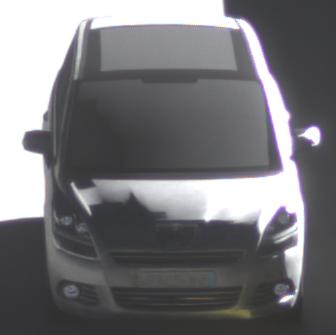
Make: Peugeot
Model: 5008 120 VTi
Detailed model: 5008 (I) Van
Model produced from: 2009/10
Model produced until: 2011/07
Doors: 5
Color: white
Road condition: dry road
Daytime: morning or afternoon
Contrast: high contrast